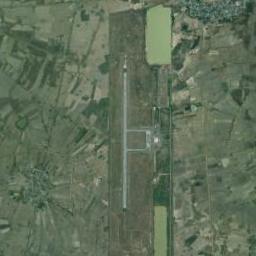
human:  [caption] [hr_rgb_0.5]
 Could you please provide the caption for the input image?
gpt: An airport are built in the middle of farmland .

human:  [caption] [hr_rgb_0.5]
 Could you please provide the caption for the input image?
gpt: An airport with a runway on the farmland with different plants .

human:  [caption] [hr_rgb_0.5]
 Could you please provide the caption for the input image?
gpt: There are many buildings near the airport, And no vegetation near the airport .

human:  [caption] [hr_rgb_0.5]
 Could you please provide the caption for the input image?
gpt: An airport with a runway and many buildings is surrounded by a brown and green farmland .

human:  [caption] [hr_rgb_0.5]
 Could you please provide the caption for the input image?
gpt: The road is straight  at the airport .